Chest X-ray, PA view. Patient: 54 years old, sex M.
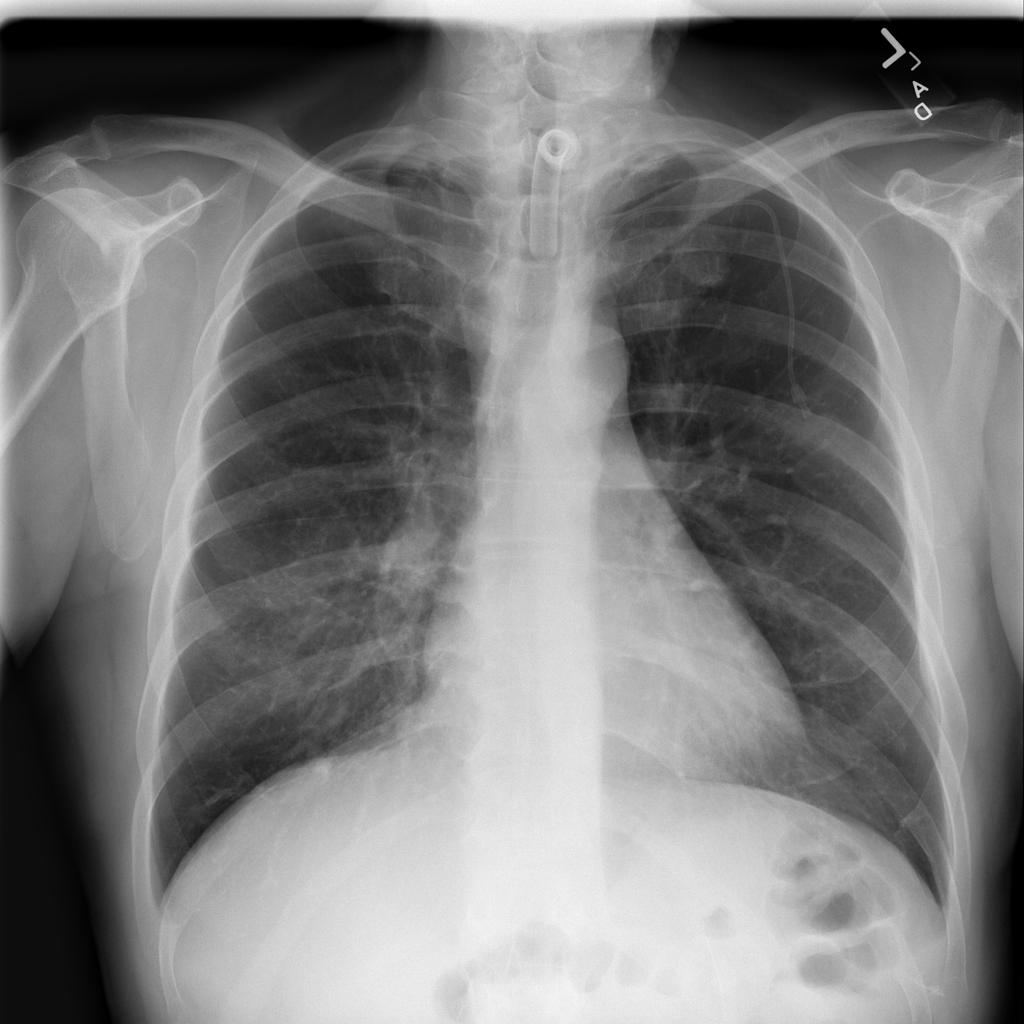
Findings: No Finding